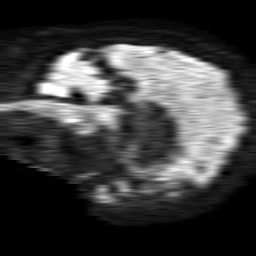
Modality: TRACE
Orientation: sagittal
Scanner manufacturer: philips
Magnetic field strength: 1.5 T
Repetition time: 4.6 s
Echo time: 0.08528 s